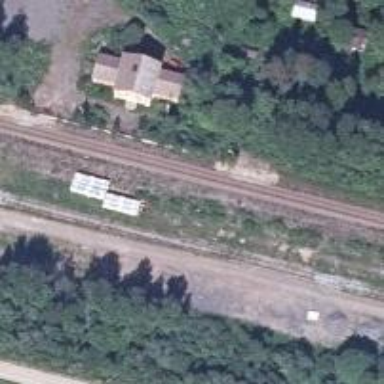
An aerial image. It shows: Site related to railway infrastructure.